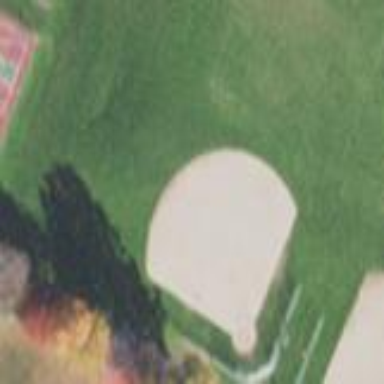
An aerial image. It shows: Softball pitch used for baseball games.